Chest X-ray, PA view. Patient: 60 years old, sex M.
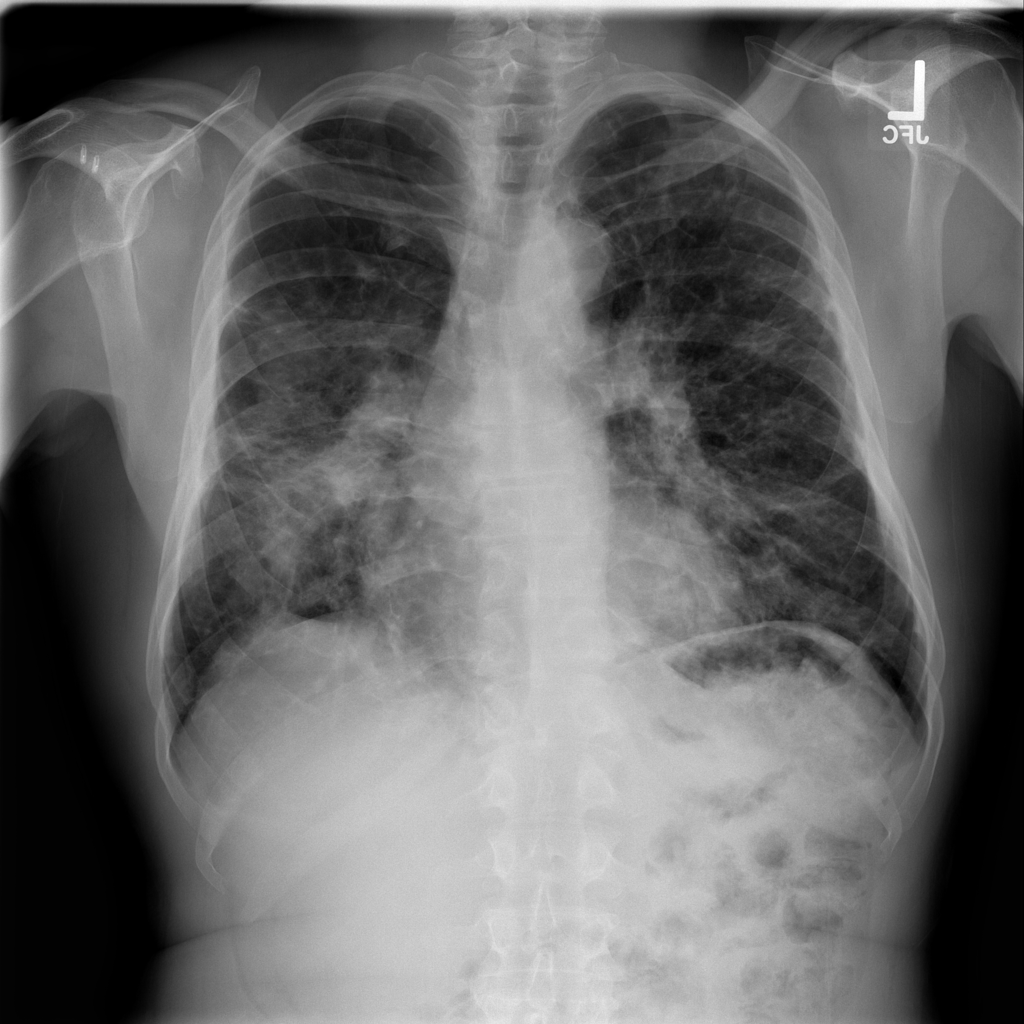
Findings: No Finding